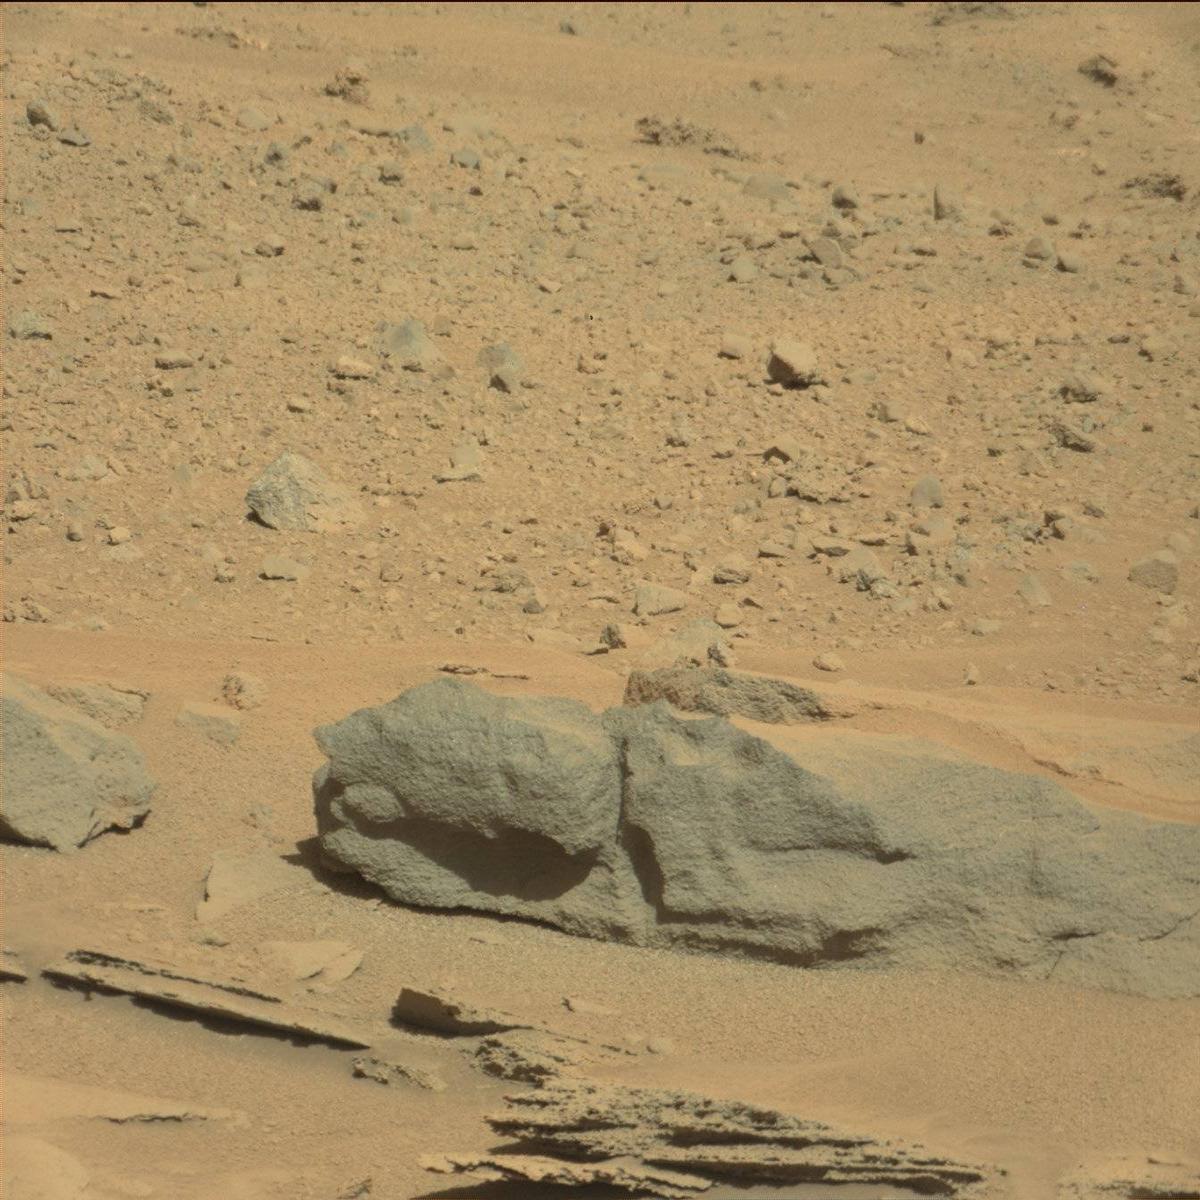
Terrain classes present: Bedrock, Rock, Sand / Soil